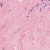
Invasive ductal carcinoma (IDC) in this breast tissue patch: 1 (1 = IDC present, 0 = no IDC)